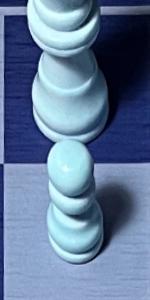
Label: Pawn_White